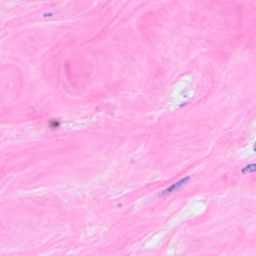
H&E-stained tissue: Breast